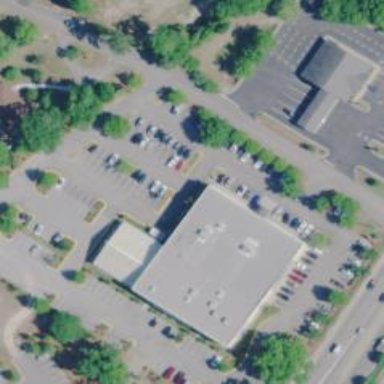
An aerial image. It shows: Fitness center located in leisure land.